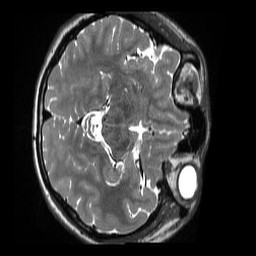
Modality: T2w
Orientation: axial
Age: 20
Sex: female